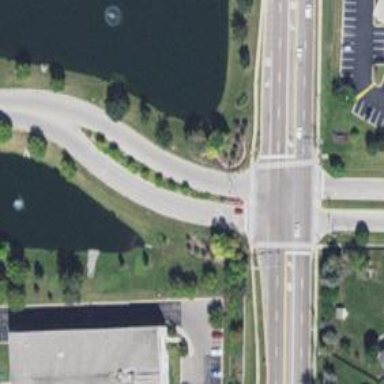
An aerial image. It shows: Crossing road.